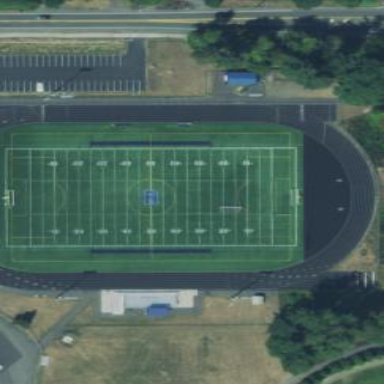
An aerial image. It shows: American football pitch with artificial turf surface for leisure land.